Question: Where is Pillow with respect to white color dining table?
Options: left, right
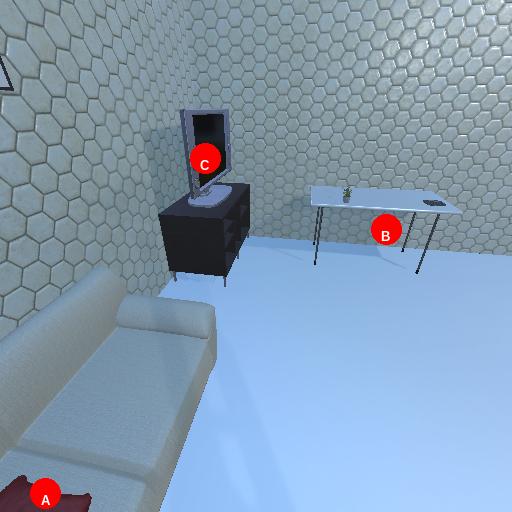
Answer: left